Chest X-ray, PA view. Patient: 19 years old, sex M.
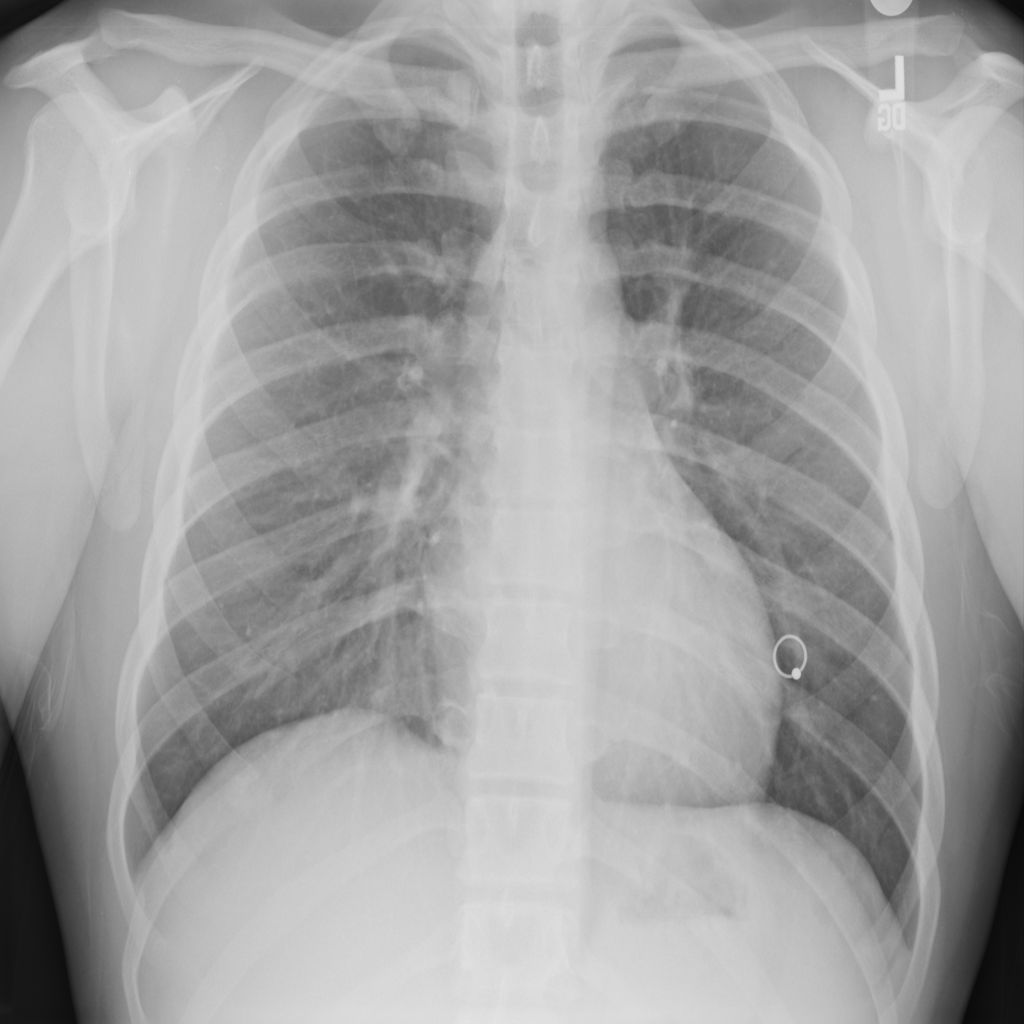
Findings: No Finding